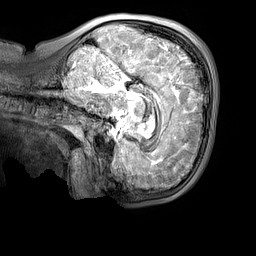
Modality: T2w
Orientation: sagittal
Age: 10
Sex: male
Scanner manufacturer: siemens
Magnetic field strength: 3 T
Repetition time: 3.2 s
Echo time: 0.408 s